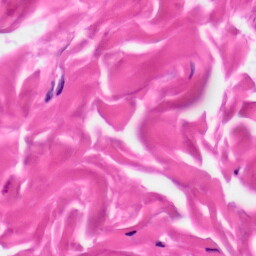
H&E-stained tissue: Skin